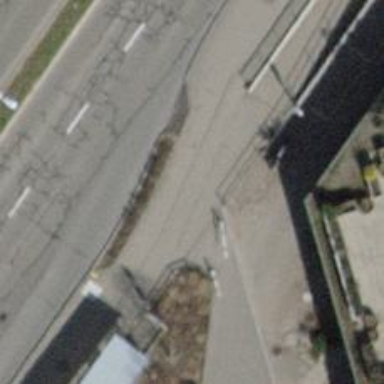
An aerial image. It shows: Asphalt sidewalk path.